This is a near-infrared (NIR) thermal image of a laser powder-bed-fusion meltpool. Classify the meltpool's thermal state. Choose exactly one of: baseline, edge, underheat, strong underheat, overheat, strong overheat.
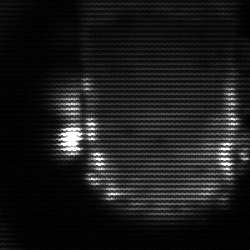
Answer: baseline